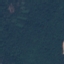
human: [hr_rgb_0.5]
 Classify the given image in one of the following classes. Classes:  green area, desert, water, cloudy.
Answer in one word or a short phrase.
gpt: green area